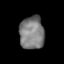
Tissue: prostate
Cell type: Fibroblasts
Senescence score: 0.7411
Nuclear area (px): 799
Mean DAPI intensity: 125.363